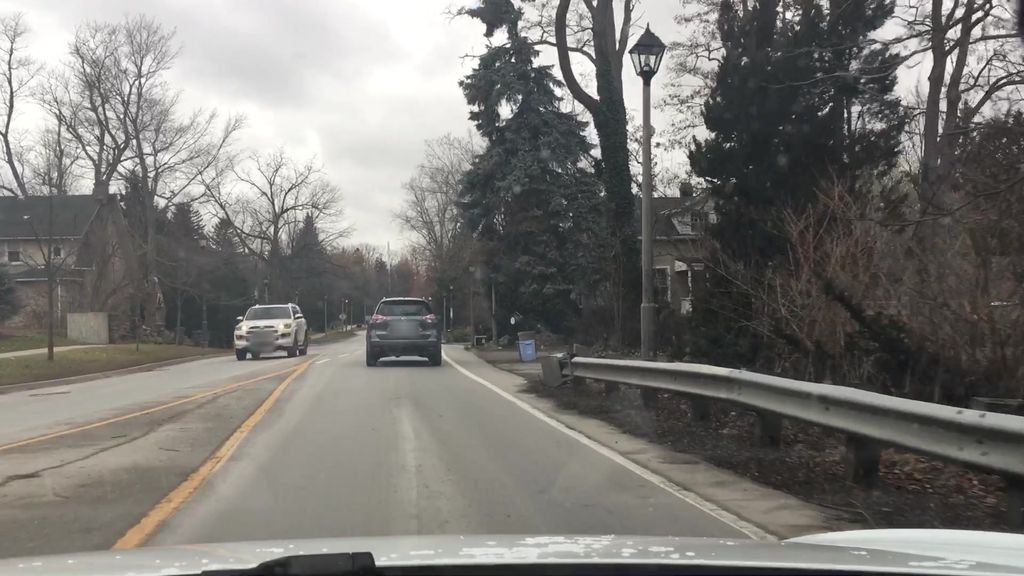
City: hamilton